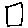
Label: square